Interaction volume radius: 5 \u00c5
Interaction volume height: 35 \u00c5
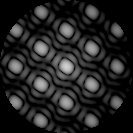
Disorder parameter: 0.009627